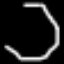
Label: octagon